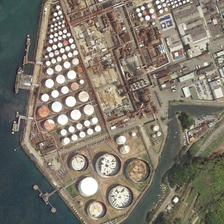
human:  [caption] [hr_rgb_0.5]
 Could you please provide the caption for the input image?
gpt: many storage tanks are in a factory near a piece of water .

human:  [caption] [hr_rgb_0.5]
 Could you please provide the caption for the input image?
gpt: a residential area is near the tank, the sea on three sides .

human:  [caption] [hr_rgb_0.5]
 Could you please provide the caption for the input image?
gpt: many storage tanks are in a factory near a piece of water .

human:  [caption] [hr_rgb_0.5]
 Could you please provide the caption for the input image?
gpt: large and small storagetanks are on the ground .

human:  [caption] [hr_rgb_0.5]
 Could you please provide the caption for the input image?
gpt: large and small storagetanks are on the ground .